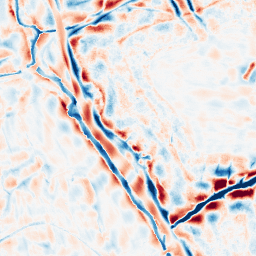
Category: wavelet
Decomposition family: wavelet_biorthogonal
Decomposition parameters: wavelet: bior3.5
level: 4
Upsampling method: quartic
Upsampling parameters: scale: 4
Upsampling scale: 4